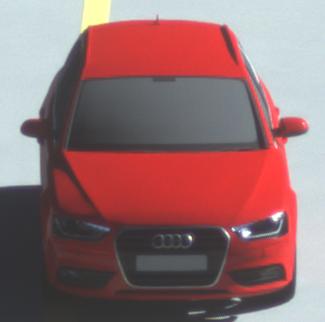
Make: Audi
Model: A4 Avant 1.8 TFSI
Detailed model: A4 (B8) Avant
Model produced from: 2012/02
Model produced until: 2015/04
Doors: 5
Color: red
Road condition: dry road
Daytime: morning or afternoon
Contrast: high contrast